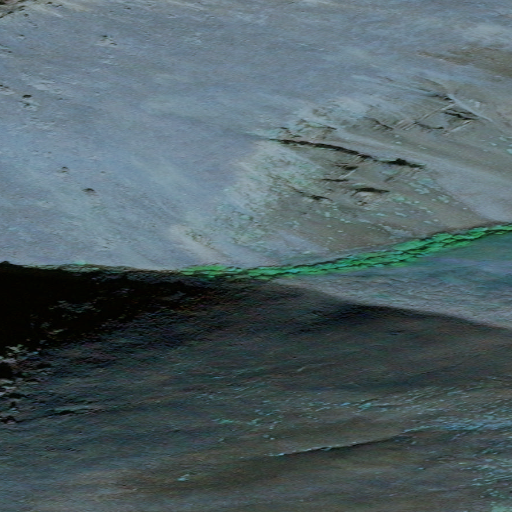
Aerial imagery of mountains in Alaska named De Long Mountains containing only unknown